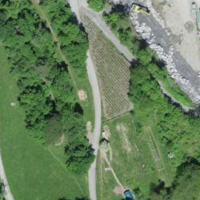
EUNIS habitat code: 40
Species observed at this site:
Orchis militaris